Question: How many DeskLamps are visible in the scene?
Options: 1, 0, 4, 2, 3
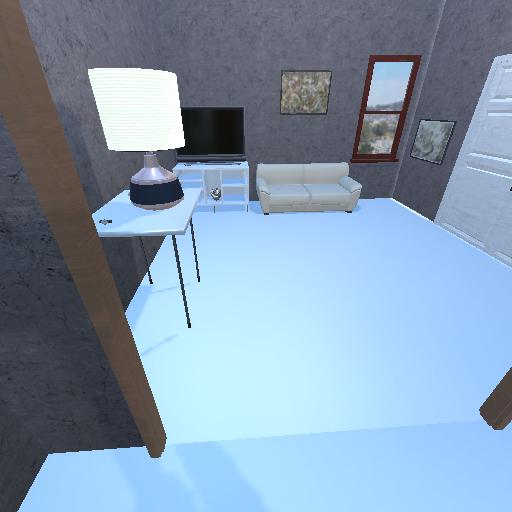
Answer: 1